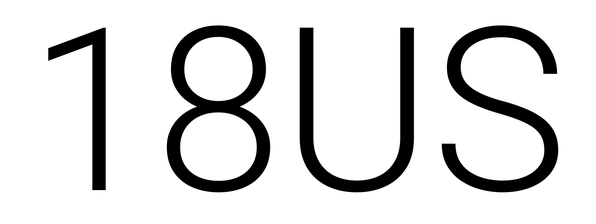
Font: Roboto_Light